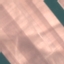
Land use / land cover class: AnnualCrop